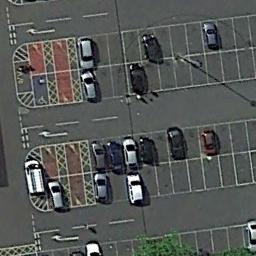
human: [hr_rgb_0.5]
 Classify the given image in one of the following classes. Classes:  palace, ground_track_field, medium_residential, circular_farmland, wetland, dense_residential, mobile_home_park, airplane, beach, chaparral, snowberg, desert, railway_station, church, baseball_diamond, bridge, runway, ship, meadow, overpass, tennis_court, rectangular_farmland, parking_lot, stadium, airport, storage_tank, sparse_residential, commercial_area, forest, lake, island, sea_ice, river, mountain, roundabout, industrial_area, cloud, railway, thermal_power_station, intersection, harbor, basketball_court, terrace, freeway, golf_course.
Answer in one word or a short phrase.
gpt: parking_lot